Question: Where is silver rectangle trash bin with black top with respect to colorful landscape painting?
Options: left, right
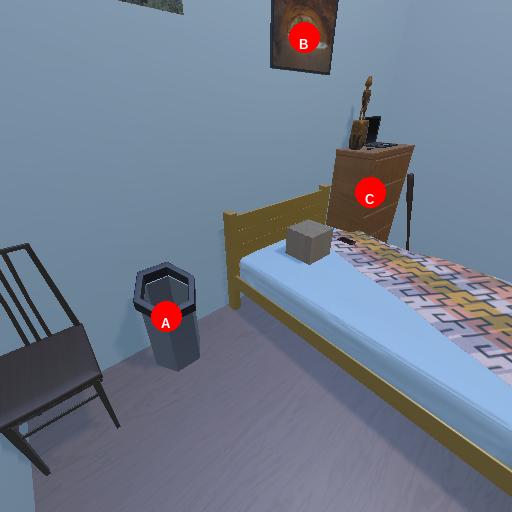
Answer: left